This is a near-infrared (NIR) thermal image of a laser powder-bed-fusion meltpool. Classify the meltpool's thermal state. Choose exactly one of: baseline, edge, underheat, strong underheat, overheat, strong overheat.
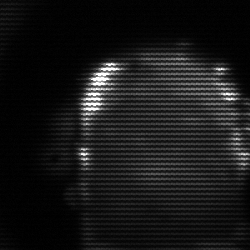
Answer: baseline